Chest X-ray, AP view. Patient: 27 years old, sex F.
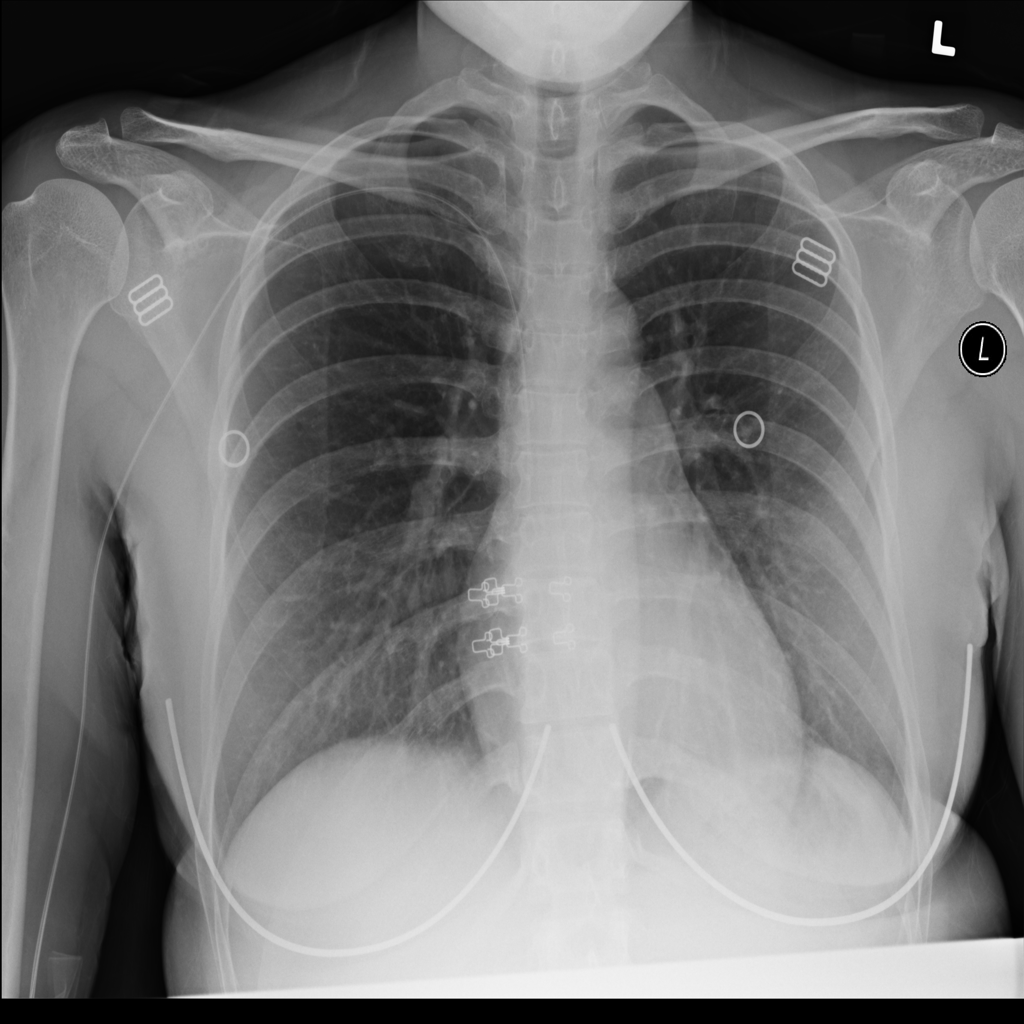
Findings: No Finding